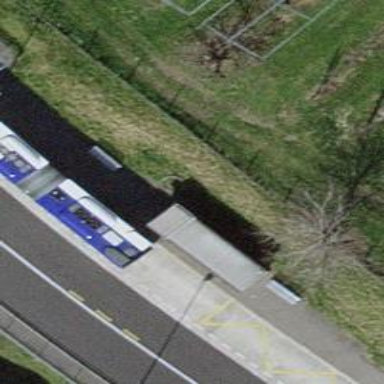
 serving as platform for public transportation."